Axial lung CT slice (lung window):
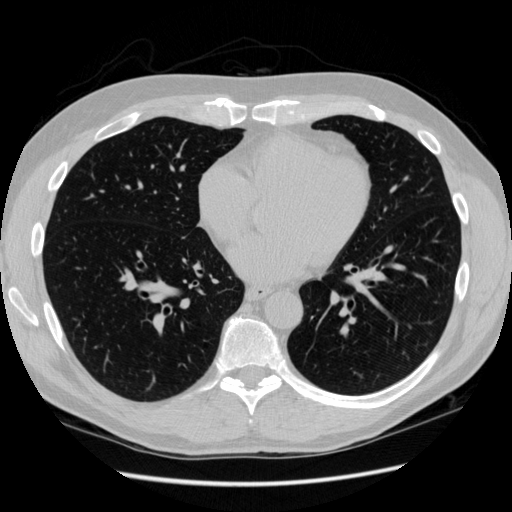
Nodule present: no